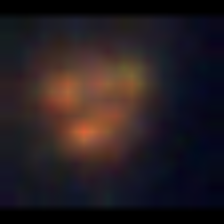
Taxon: NanoPlankton
Group: Other